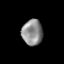
Tissue: lung
Cell type: Epithelial cells
Senescence score: 0.2257
Nuclear area (px): 522
Mean DAPI intensity: 141.103